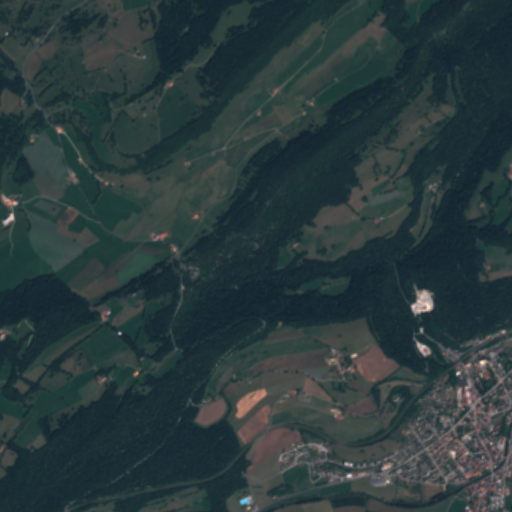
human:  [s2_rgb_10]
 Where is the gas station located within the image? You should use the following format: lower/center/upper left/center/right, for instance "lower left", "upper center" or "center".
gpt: The gas station is located in the lower right of the image.
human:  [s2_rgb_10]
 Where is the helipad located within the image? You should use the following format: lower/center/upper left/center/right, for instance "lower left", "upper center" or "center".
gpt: The helipad is located in the lower right of the image.
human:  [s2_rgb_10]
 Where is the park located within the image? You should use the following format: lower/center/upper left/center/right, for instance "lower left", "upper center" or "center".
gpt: The park is located in the lower right of the image.
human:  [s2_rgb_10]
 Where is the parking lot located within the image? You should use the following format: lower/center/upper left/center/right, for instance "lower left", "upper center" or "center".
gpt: The parking lot is located in the lower right of the image.
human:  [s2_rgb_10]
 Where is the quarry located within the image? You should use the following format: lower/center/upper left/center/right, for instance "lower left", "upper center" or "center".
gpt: The quarry is located in the center right of the image.
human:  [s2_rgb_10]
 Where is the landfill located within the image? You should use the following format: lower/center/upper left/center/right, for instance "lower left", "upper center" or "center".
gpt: There is no landfill in the image.